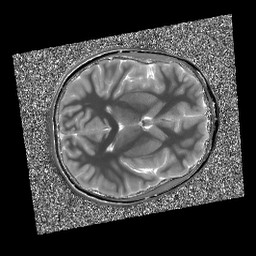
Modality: T1map
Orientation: axial
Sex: male
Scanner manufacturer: siemens
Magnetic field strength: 3 T
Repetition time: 5 s
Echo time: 0.00355 s